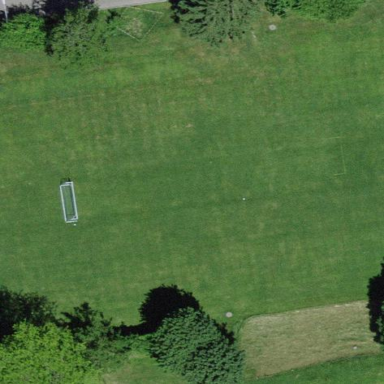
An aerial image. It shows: Soccer pitch with grass surface for leisure and sports.